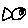
Label: fish